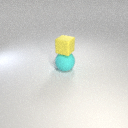
large cyan rubber sphere below small yellow rubber cube